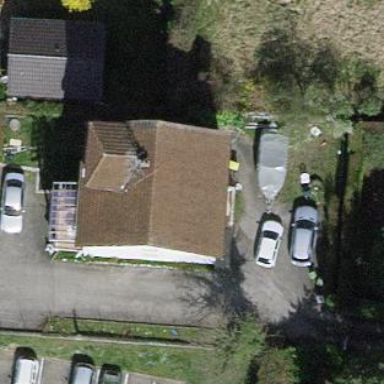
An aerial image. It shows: House with gabled roof oriented across.